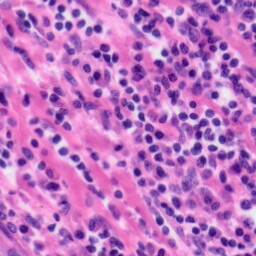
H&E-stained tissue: Tonsil